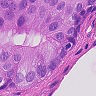
Metastatic tissue present: yes